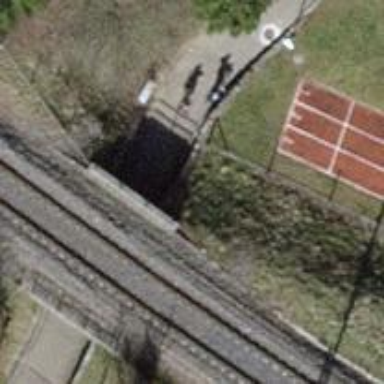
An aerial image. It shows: Tunnel with asphalt cycleway inside.